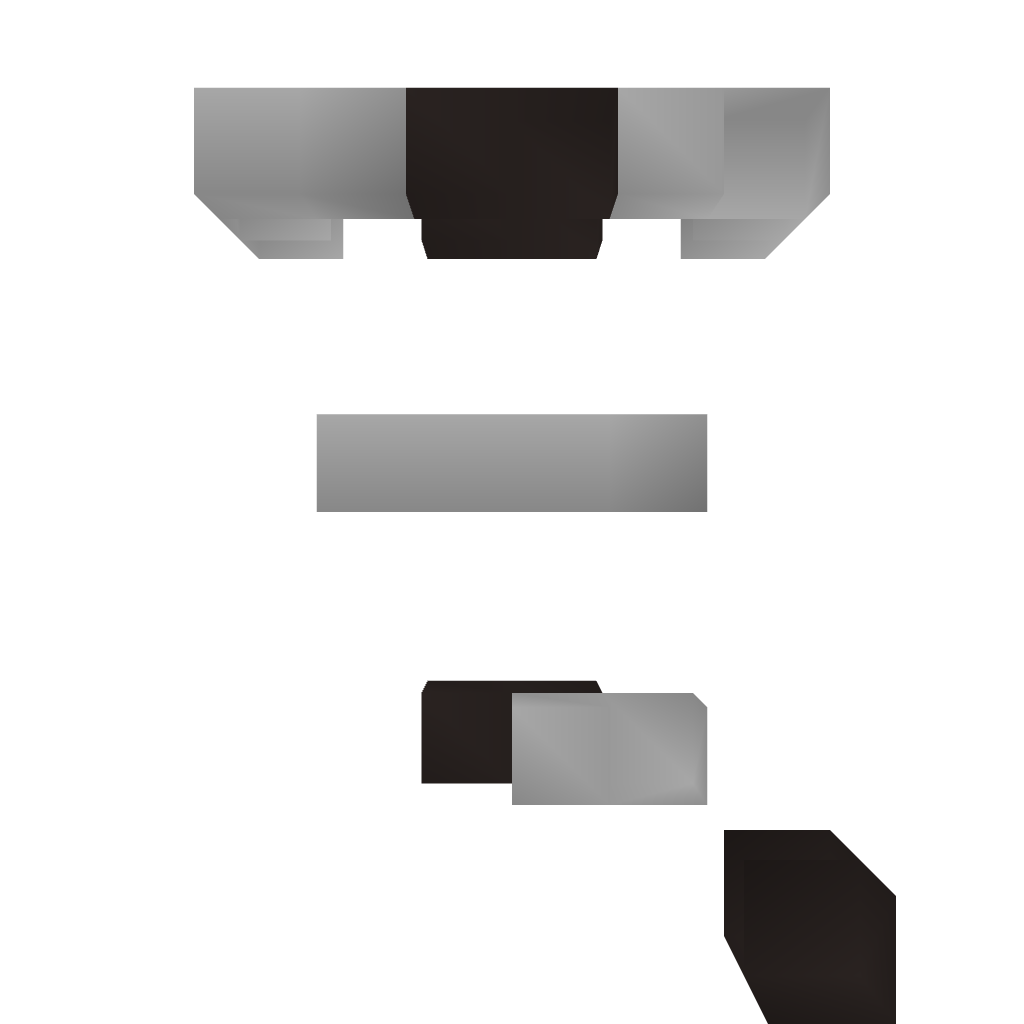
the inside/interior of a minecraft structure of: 4 furnace autosmelter